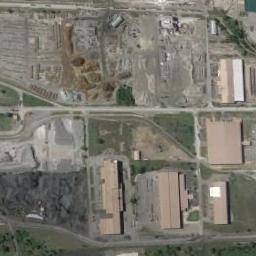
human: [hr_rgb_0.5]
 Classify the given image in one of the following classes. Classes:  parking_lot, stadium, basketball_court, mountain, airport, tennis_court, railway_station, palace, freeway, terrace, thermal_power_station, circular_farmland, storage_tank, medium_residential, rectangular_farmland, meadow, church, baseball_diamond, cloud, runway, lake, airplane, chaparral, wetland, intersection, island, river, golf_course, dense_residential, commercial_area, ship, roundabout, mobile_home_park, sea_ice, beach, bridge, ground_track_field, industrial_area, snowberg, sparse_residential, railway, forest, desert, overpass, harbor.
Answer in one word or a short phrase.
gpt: industrial_area